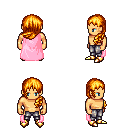
a pixel art fantasy rpg character, male body template, human, tanned skin, pink cape, metal pants, light blonde left-swept hairstyle, gold boots, four views (front, back, left, right), 2x2 character sprite sheet, small pixel art, hard edges, no anti-aliasing